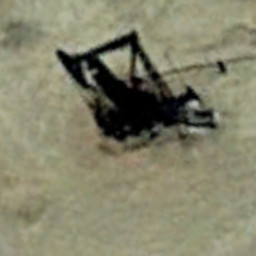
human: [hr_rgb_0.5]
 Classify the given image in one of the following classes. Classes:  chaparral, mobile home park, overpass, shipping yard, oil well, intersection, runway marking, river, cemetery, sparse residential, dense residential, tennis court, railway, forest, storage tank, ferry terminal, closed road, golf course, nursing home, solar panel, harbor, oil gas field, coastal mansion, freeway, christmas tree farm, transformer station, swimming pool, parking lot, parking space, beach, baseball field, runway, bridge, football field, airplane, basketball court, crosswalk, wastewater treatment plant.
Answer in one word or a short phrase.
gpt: oil well